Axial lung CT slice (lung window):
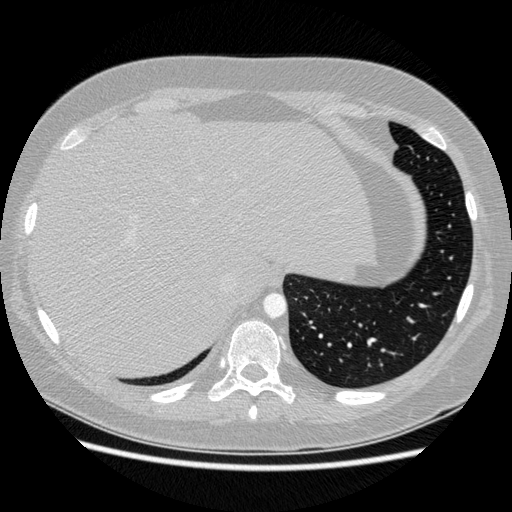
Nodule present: no